Question: What is the reading of the measurement in the image?
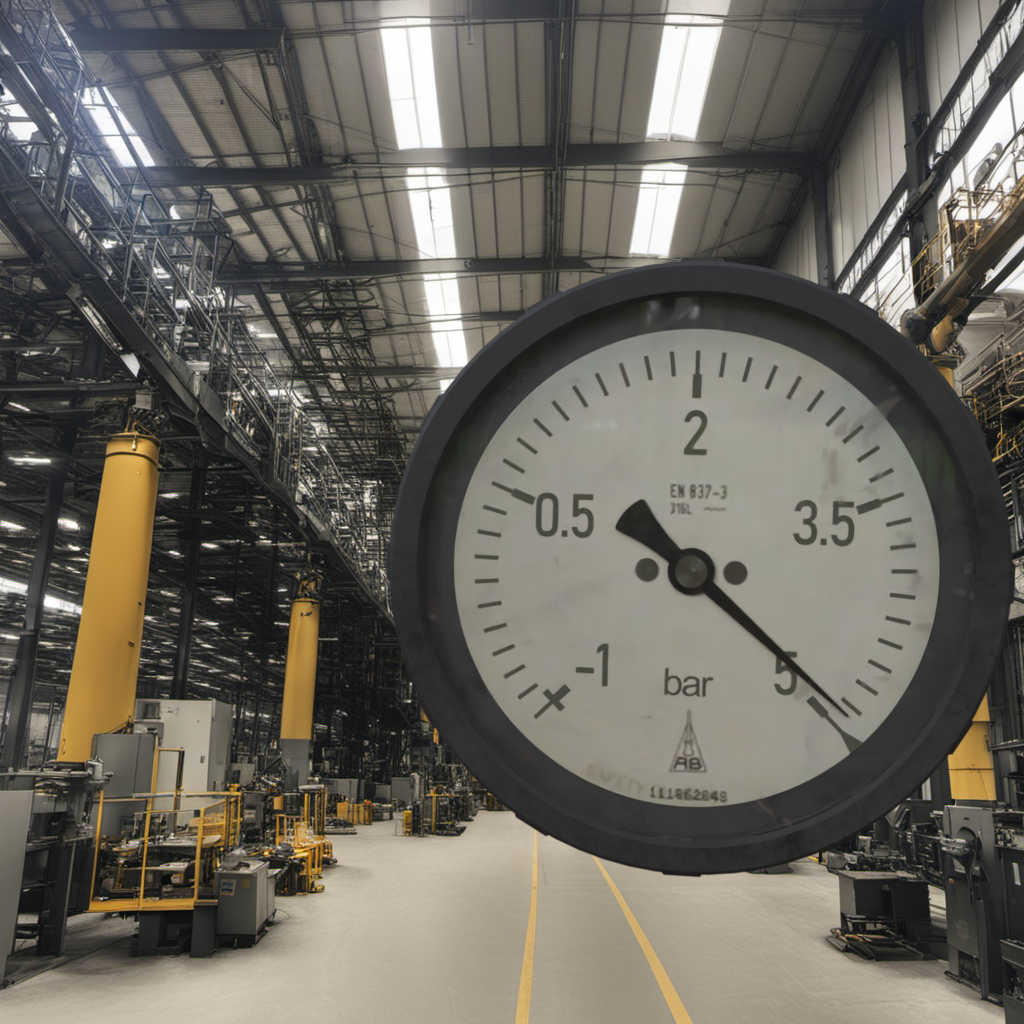
Answer: The result is 4.94
Question: What is the reading range of this measurement?
Answer: The range is from -1 to 5
Question: What is the minimum and maximum value of the measurement shown in the image?
Answer: The minimum value is -1 and the maximum value is 5